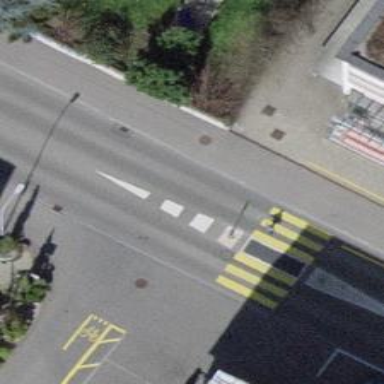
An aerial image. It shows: Footway surfaced with paving stones.